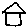
Label: house